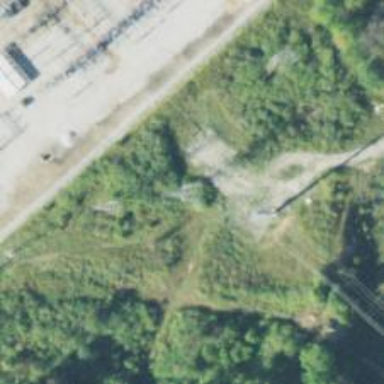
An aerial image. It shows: Lattice structure tower used for power transmission.